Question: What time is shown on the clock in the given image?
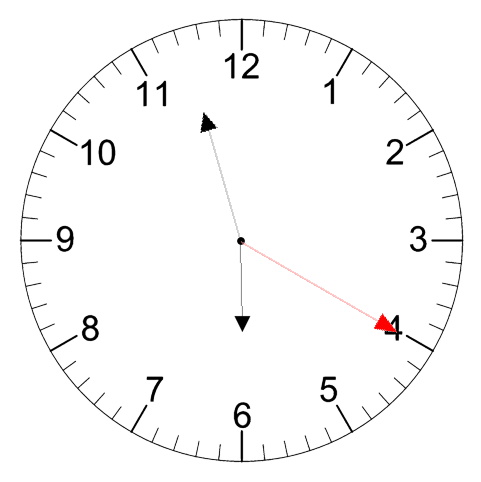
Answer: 05:57:20